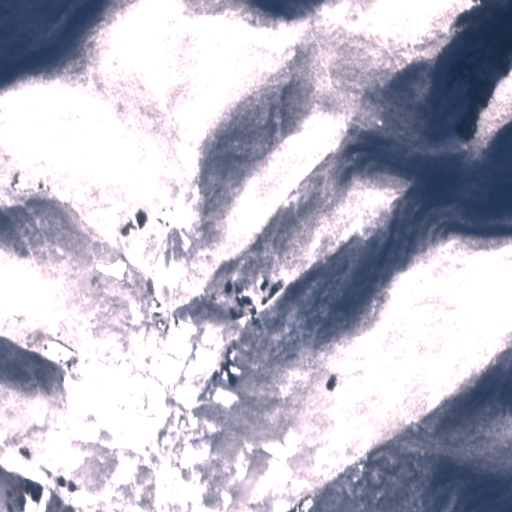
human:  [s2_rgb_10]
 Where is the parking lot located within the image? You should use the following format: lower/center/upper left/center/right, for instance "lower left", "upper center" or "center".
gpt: The parking lot is located in the center of the image.
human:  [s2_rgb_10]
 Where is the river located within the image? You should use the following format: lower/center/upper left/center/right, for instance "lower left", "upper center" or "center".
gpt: The river is located in the right of the image.
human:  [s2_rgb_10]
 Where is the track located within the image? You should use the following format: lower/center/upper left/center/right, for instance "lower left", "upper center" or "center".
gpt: There is no track in the image.